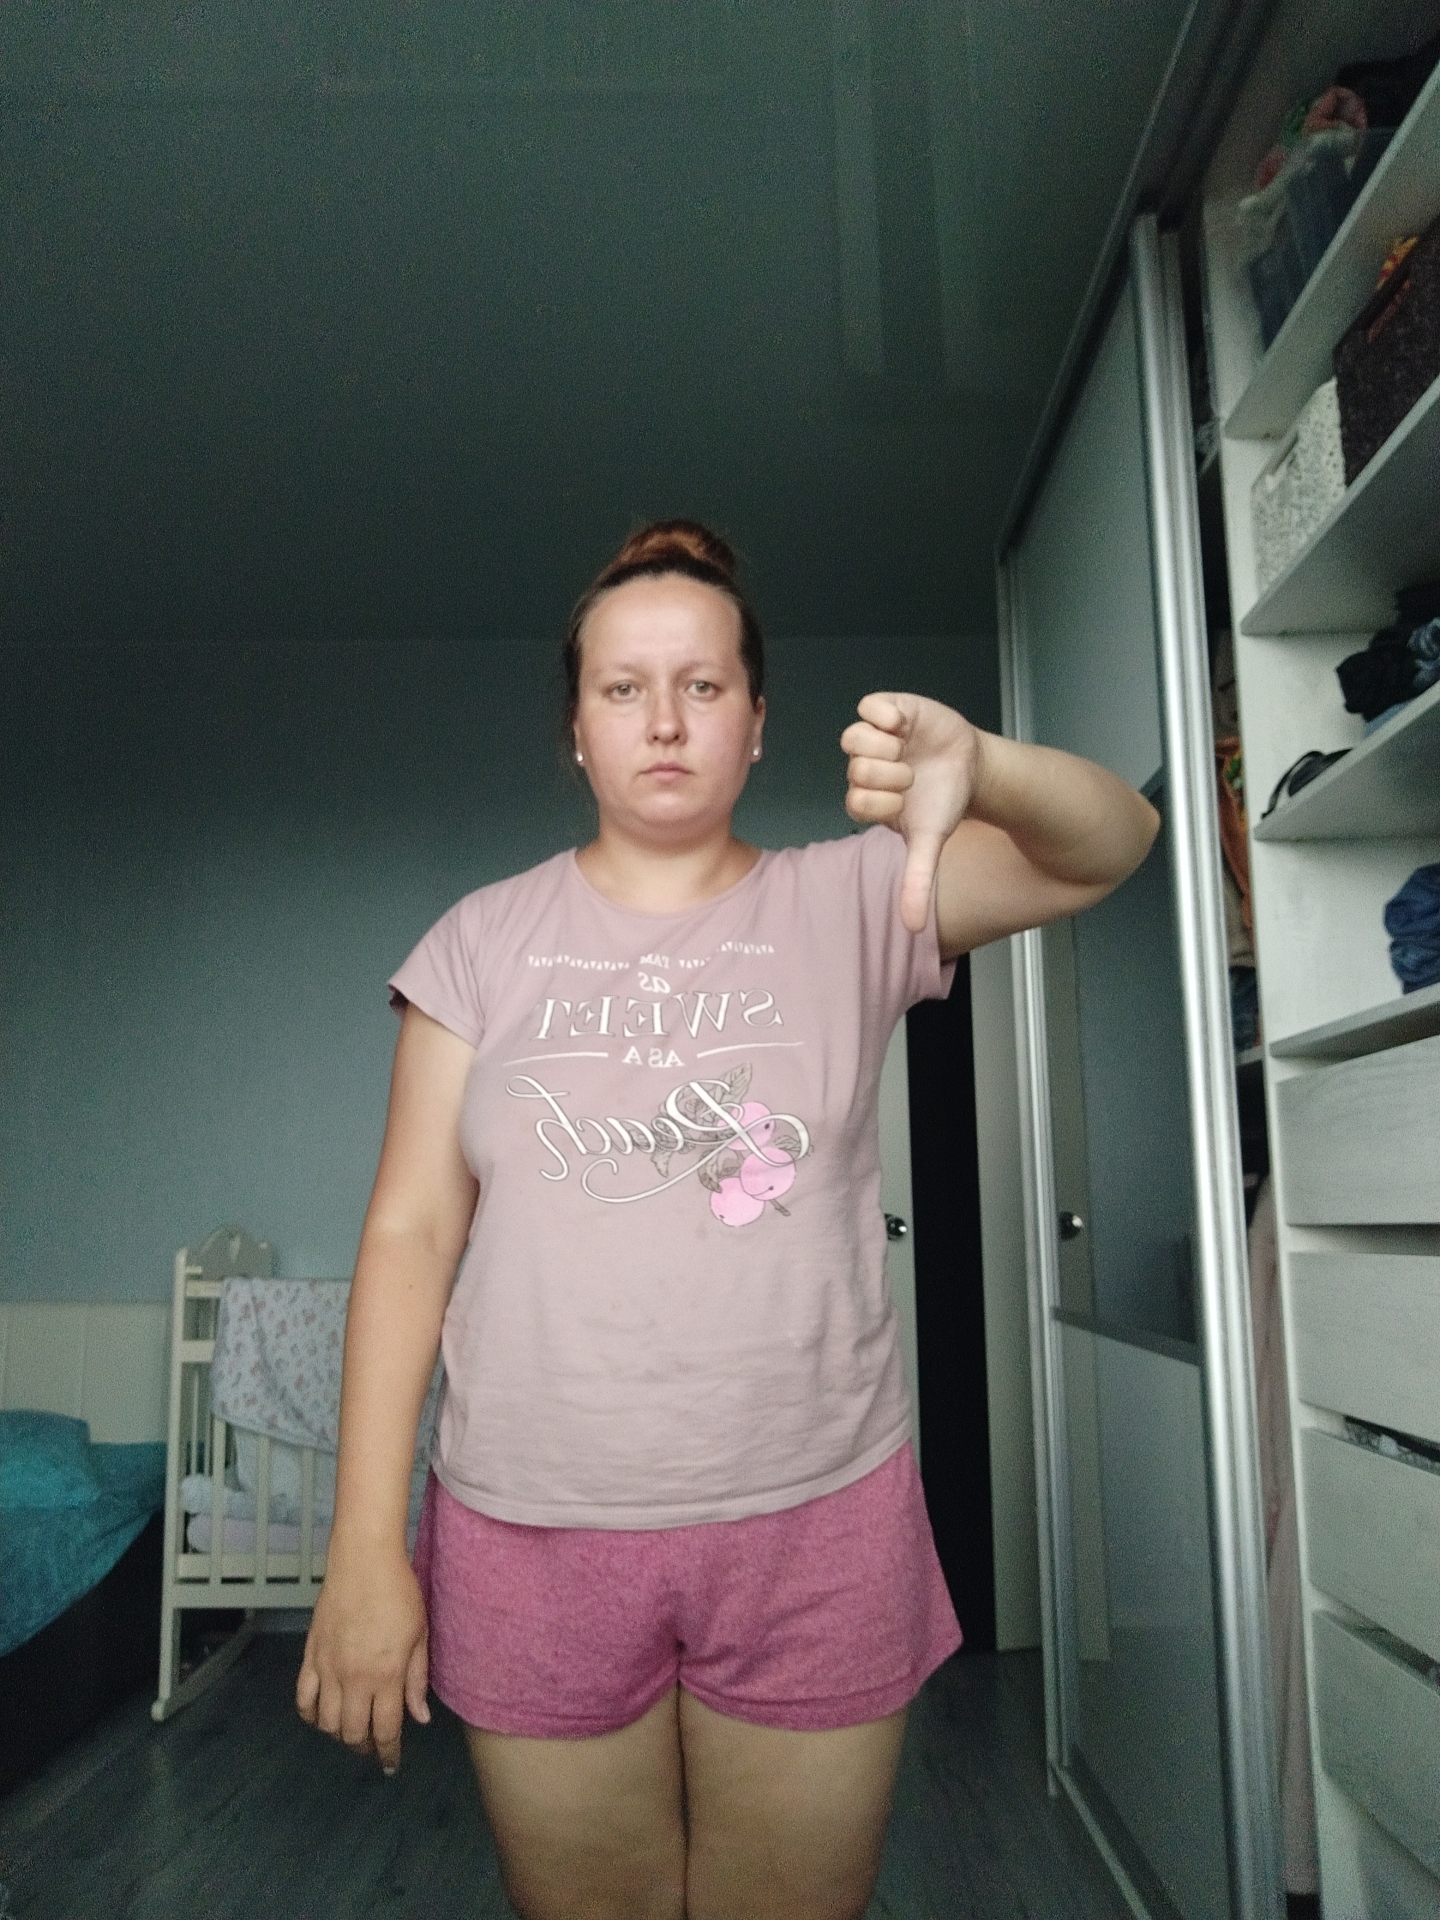
Label: noise